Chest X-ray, PA view. Patient: 49 years old, sex F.
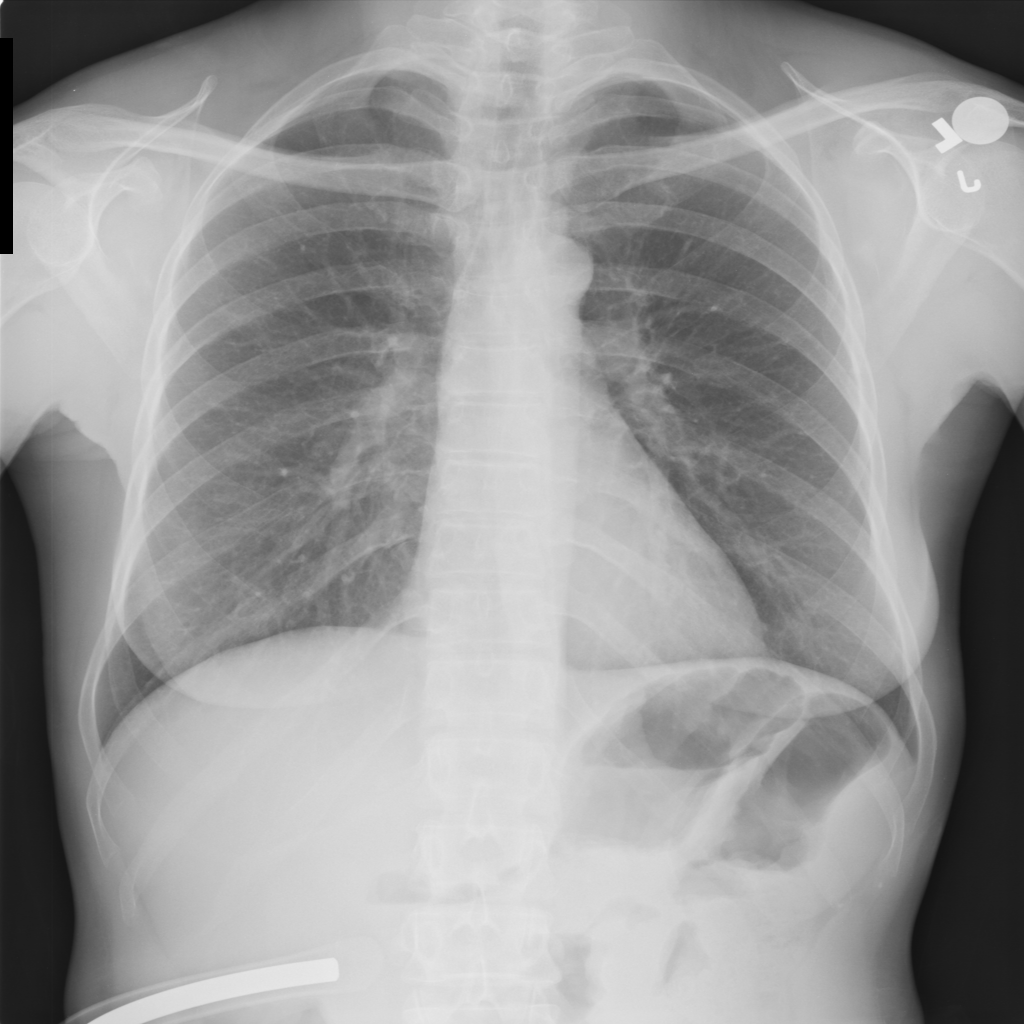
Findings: No Finding